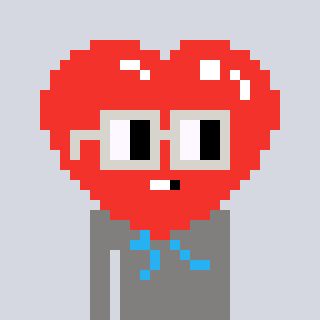
a pixel art character with square light gray glasses, a heart-shaped head and a bluegrey-colored body on a cool background